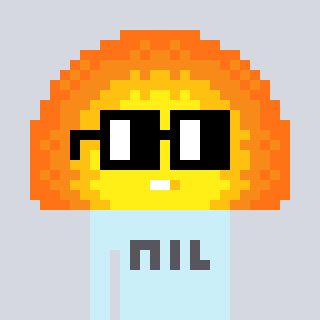
a pixel art character with square black glasses, a sunset-shaped head and a cold-colored body on a cool background